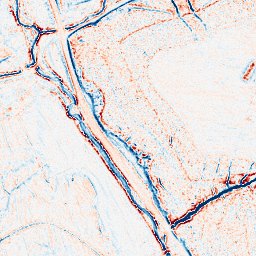
Category: edge_preserving
Decomposition family: anisotropic_diffusion
Decomposition parameters: iterations: 20
kappa: 10
gamma: 0.05
Upsampling method: bilinear
Upsampling parameters: scale: 4
Upsampling scale: 4